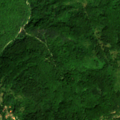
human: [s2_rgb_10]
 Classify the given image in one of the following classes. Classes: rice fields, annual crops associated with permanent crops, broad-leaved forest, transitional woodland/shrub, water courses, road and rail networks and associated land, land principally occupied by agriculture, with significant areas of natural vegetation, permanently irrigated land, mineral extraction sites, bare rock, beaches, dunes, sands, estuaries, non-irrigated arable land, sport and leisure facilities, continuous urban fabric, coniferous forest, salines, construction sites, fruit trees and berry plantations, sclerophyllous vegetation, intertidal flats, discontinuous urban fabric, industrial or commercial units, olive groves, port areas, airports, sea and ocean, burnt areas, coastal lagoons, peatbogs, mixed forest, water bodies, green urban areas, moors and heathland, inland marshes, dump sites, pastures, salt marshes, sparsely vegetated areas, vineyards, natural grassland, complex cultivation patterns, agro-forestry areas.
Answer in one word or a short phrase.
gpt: broad-leaved forest, mixed forest